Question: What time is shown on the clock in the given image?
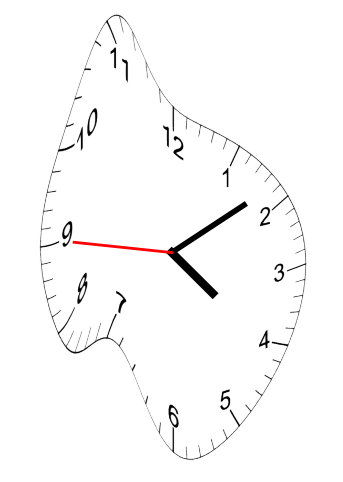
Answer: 04:08:45